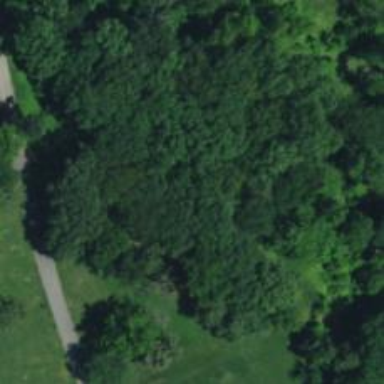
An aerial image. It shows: Disc golf basket.